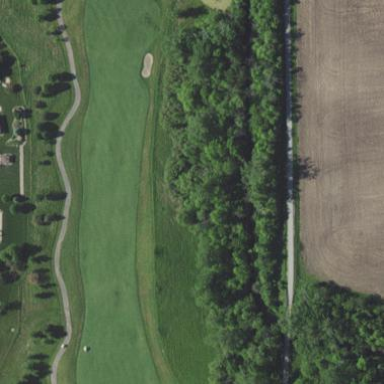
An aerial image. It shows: Grassy area designated as golf fairway.